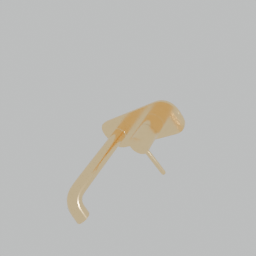
Label: appliances